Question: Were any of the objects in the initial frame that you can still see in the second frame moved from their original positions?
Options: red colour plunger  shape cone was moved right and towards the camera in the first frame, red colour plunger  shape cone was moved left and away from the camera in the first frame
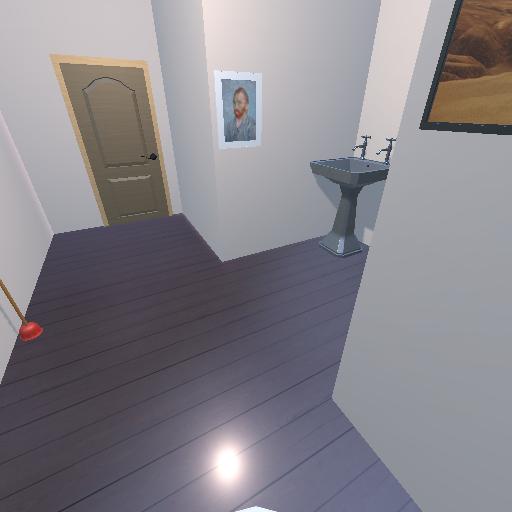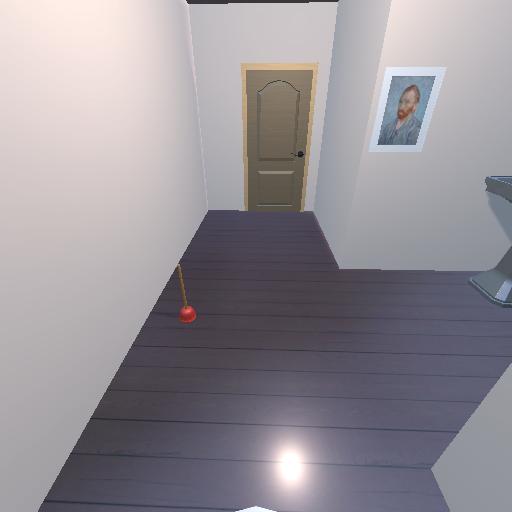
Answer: red colour plunger  shape cone was moved right and towards the camera in the first frame